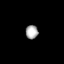
Tissue: lung
Cell type: Fibroblasts
Senescence score: 0.5659
Nuclear area (px): 170
Mean DAPI intensity: 169.1